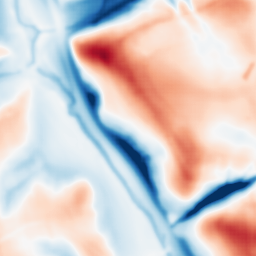
Category: multiscale
Decomposition family: dog_multiscale
Decomposition parameters: sigma_ratio: 1.6
n_scales: 5
base_sigma: 2
Upsampling method: sinc_hamming
Upsampling parameters: scale: 8
kernel_size: 16
Upsampling scale: 8